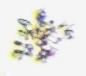
Label: Detritus